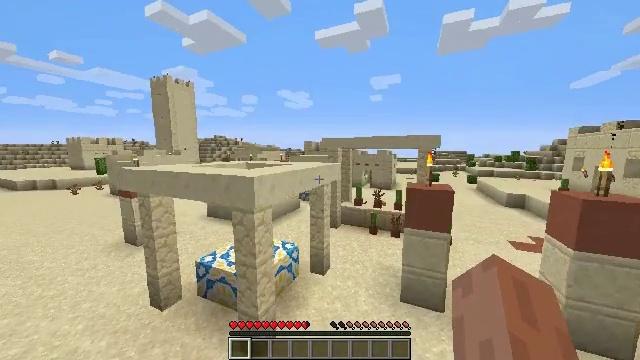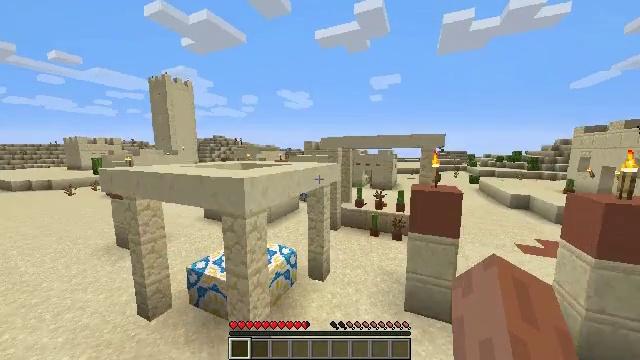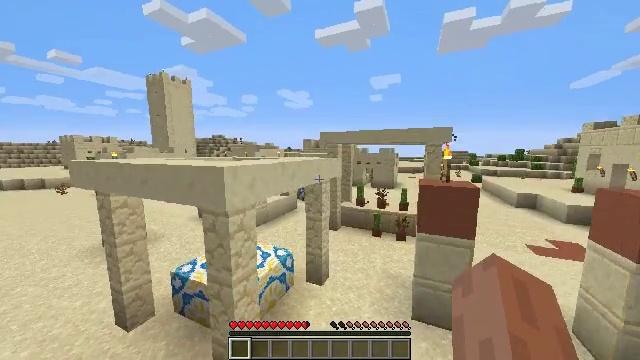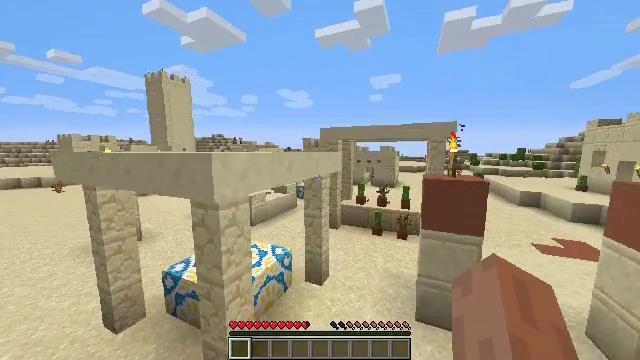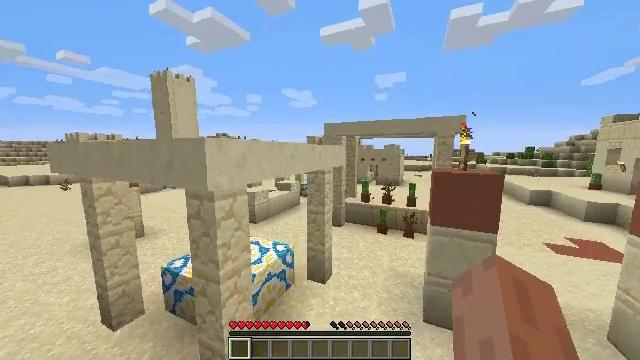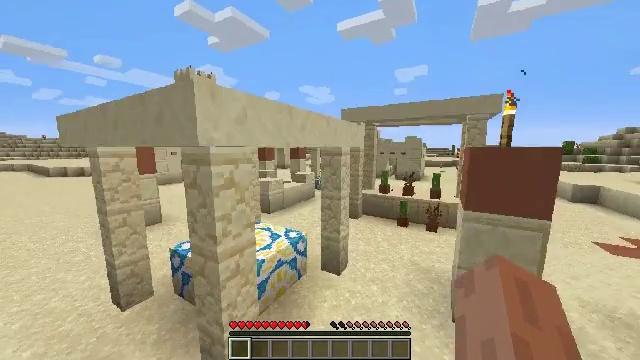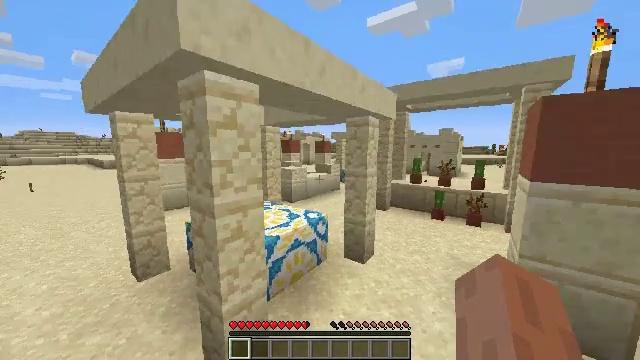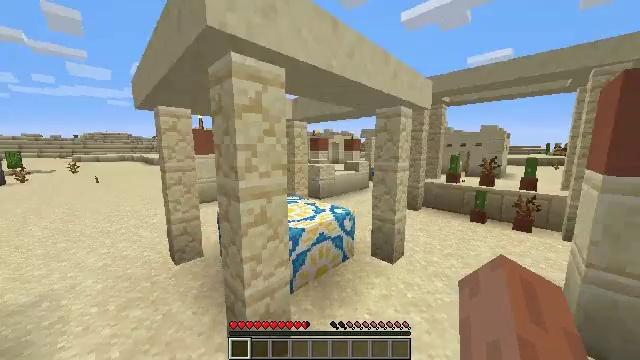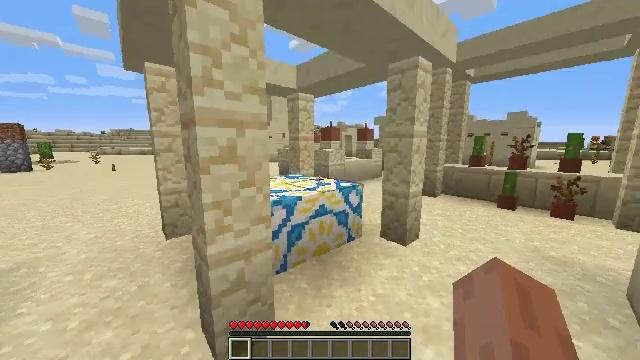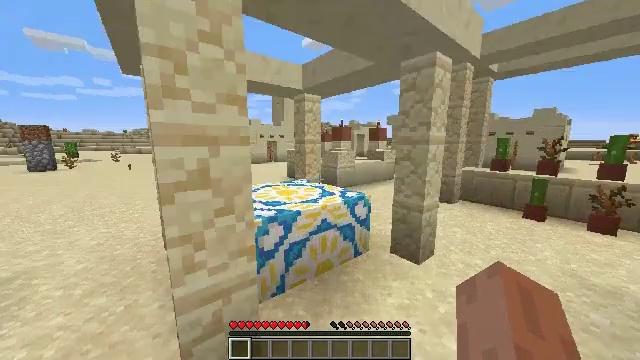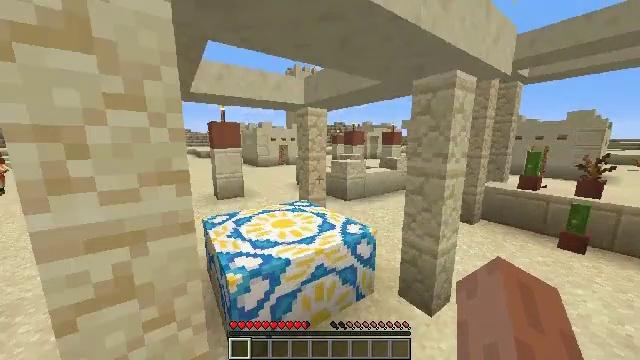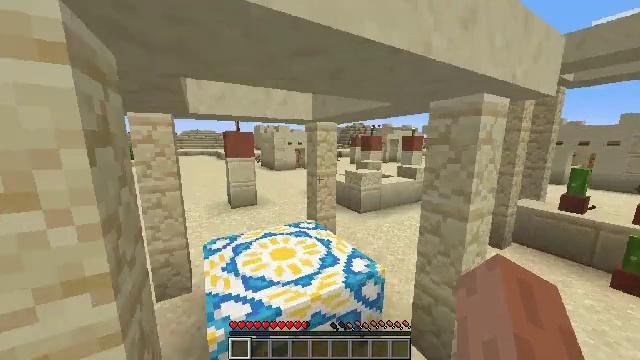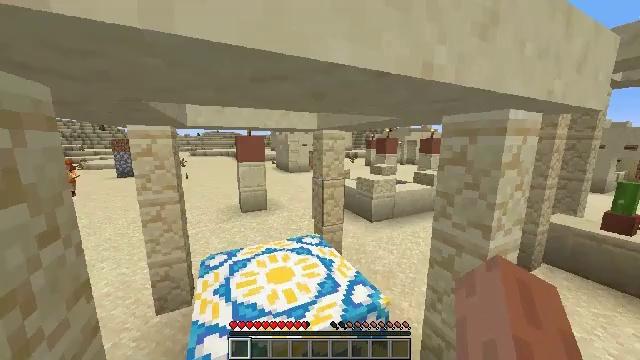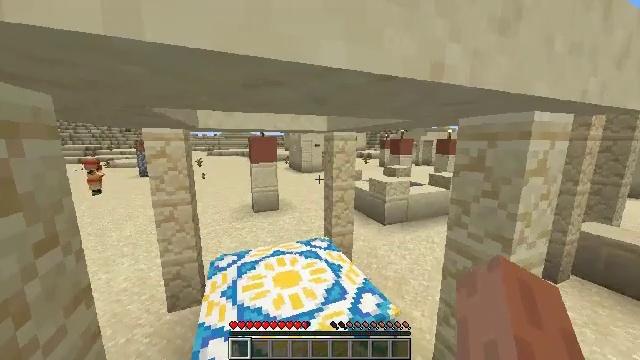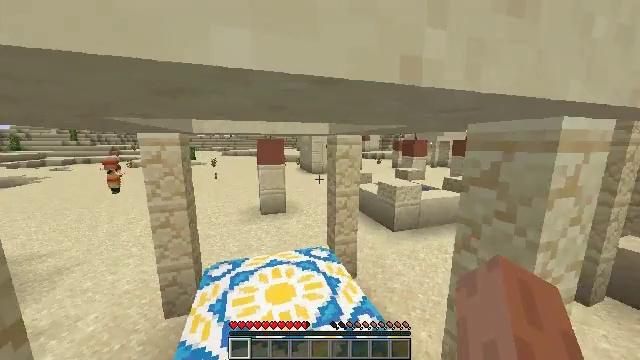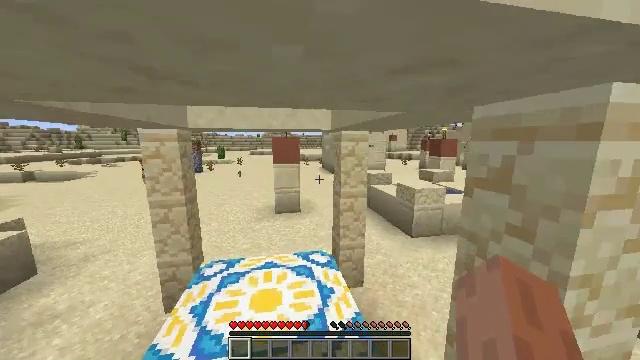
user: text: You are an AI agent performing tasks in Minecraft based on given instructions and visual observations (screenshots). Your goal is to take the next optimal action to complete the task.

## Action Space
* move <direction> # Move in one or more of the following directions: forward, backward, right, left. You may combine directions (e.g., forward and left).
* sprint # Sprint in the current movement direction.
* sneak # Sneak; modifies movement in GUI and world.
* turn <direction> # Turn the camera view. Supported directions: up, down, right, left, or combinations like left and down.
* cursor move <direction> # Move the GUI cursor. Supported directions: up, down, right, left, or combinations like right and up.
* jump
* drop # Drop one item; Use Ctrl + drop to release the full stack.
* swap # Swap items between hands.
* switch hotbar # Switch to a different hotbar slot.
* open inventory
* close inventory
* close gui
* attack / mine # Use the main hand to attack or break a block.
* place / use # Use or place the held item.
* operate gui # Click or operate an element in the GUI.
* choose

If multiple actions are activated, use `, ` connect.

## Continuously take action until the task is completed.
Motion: motion action
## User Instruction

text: Drop a hay block.
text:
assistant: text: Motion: move forward, sprint, attack / mine, jump
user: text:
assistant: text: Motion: move forward, sprint, attack / mine, jump
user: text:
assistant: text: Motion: move forward, sprint, attack / mine, jump
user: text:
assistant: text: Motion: move forward, sprint, turn left, attack / mine, jump
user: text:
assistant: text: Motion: move forward, sprint, turn left, attack / mine, jump
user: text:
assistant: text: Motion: move forward, sprint, turn left, attack / mine, jump
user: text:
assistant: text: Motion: move forward and move right, sprint, turn left, attack / mine, jump
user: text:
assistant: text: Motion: move forward and move right, sprint, turn left, attack / mine, jump
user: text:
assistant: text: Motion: move forward and move right, sprint, turn left, attack / mine, jump
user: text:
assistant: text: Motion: move forward and move right, sprint, turn left, attack / mine, jump
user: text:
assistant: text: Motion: move forward and move right, sprint, turn left, attack / mine, jump
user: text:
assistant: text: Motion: move forward and move right, sprint, turn left, attack / mine, jump
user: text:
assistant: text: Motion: move forward and move right, sprint, turn left, attack / mine, jump
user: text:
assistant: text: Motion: move forward, sprint, turn left, attack / mine, jump
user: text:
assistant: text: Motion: move forward, sprint, turn left, attack / mine, jump
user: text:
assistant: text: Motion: move forward, sprint, turn left, attack / mine, jump
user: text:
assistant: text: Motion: move forward, sprint, turn left, attack / mine, jump
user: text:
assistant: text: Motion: move forward, sprint, turn left, attack / mine, jump
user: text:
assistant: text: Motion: move forward, sprint, attack / mine, jump
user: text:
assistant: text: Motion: move forward, sprint, attack / mine, jump
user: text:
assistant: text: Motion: move forward, sprint, turn left, attack / mine, jump
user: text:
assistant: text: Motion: move forward, sprint, turn left and up, attack / mine, jump
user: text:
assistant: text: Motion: move forward, sprint, turn left, attack / mine, jump
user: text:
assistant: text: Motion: move forward, sprint, turn left, attack / mine, jump
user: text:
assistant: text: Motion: move forward, sprint, attack / mine, jump
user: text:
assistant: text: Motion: move forward, sprint, attack / mine, jump
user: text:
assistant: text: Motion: move forward, sprint, attack / mine, jump
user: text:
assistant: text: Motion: move forward and move left, sprint, attack / mine, jump
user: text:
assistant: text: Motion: move forward and move left, sprint, attack / mine, jump
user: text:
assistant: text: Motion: move forward and move left, sprint, attack / mine, jump